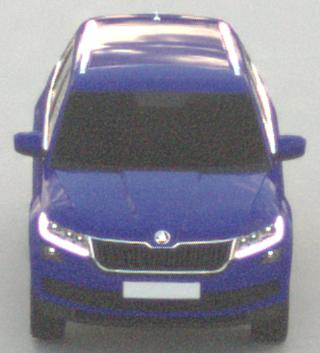
Make: Skoda
Model: Kodiaq 1.4 TSI
Detailed model: Kodiaq
Model produced from: 2017/03
Model produced until: 2018/05
Doors: 5
Color: blue
Road condition: dry road
Daytime: sunrise or sunset
Contrast: low contrast